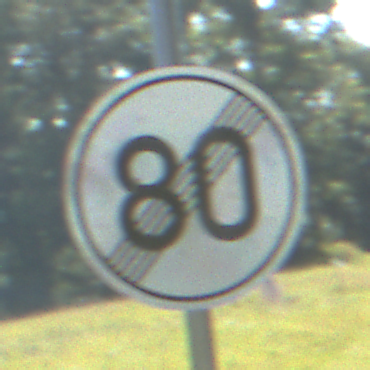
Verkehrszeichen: EndeGeschwindigkeit80
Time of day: Midday
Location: Outdoor (Nature)
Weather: Clear
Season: NotSpecified
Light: Natural